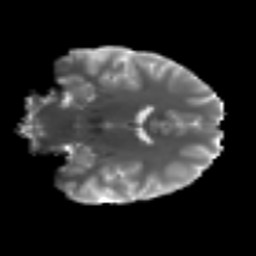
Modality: T2w
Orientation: coronal
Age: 29
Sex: female
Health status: ill
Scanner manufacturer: siemens
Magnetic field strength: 3 T
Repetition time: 6.5 s
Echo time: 0.062 s